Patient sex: F
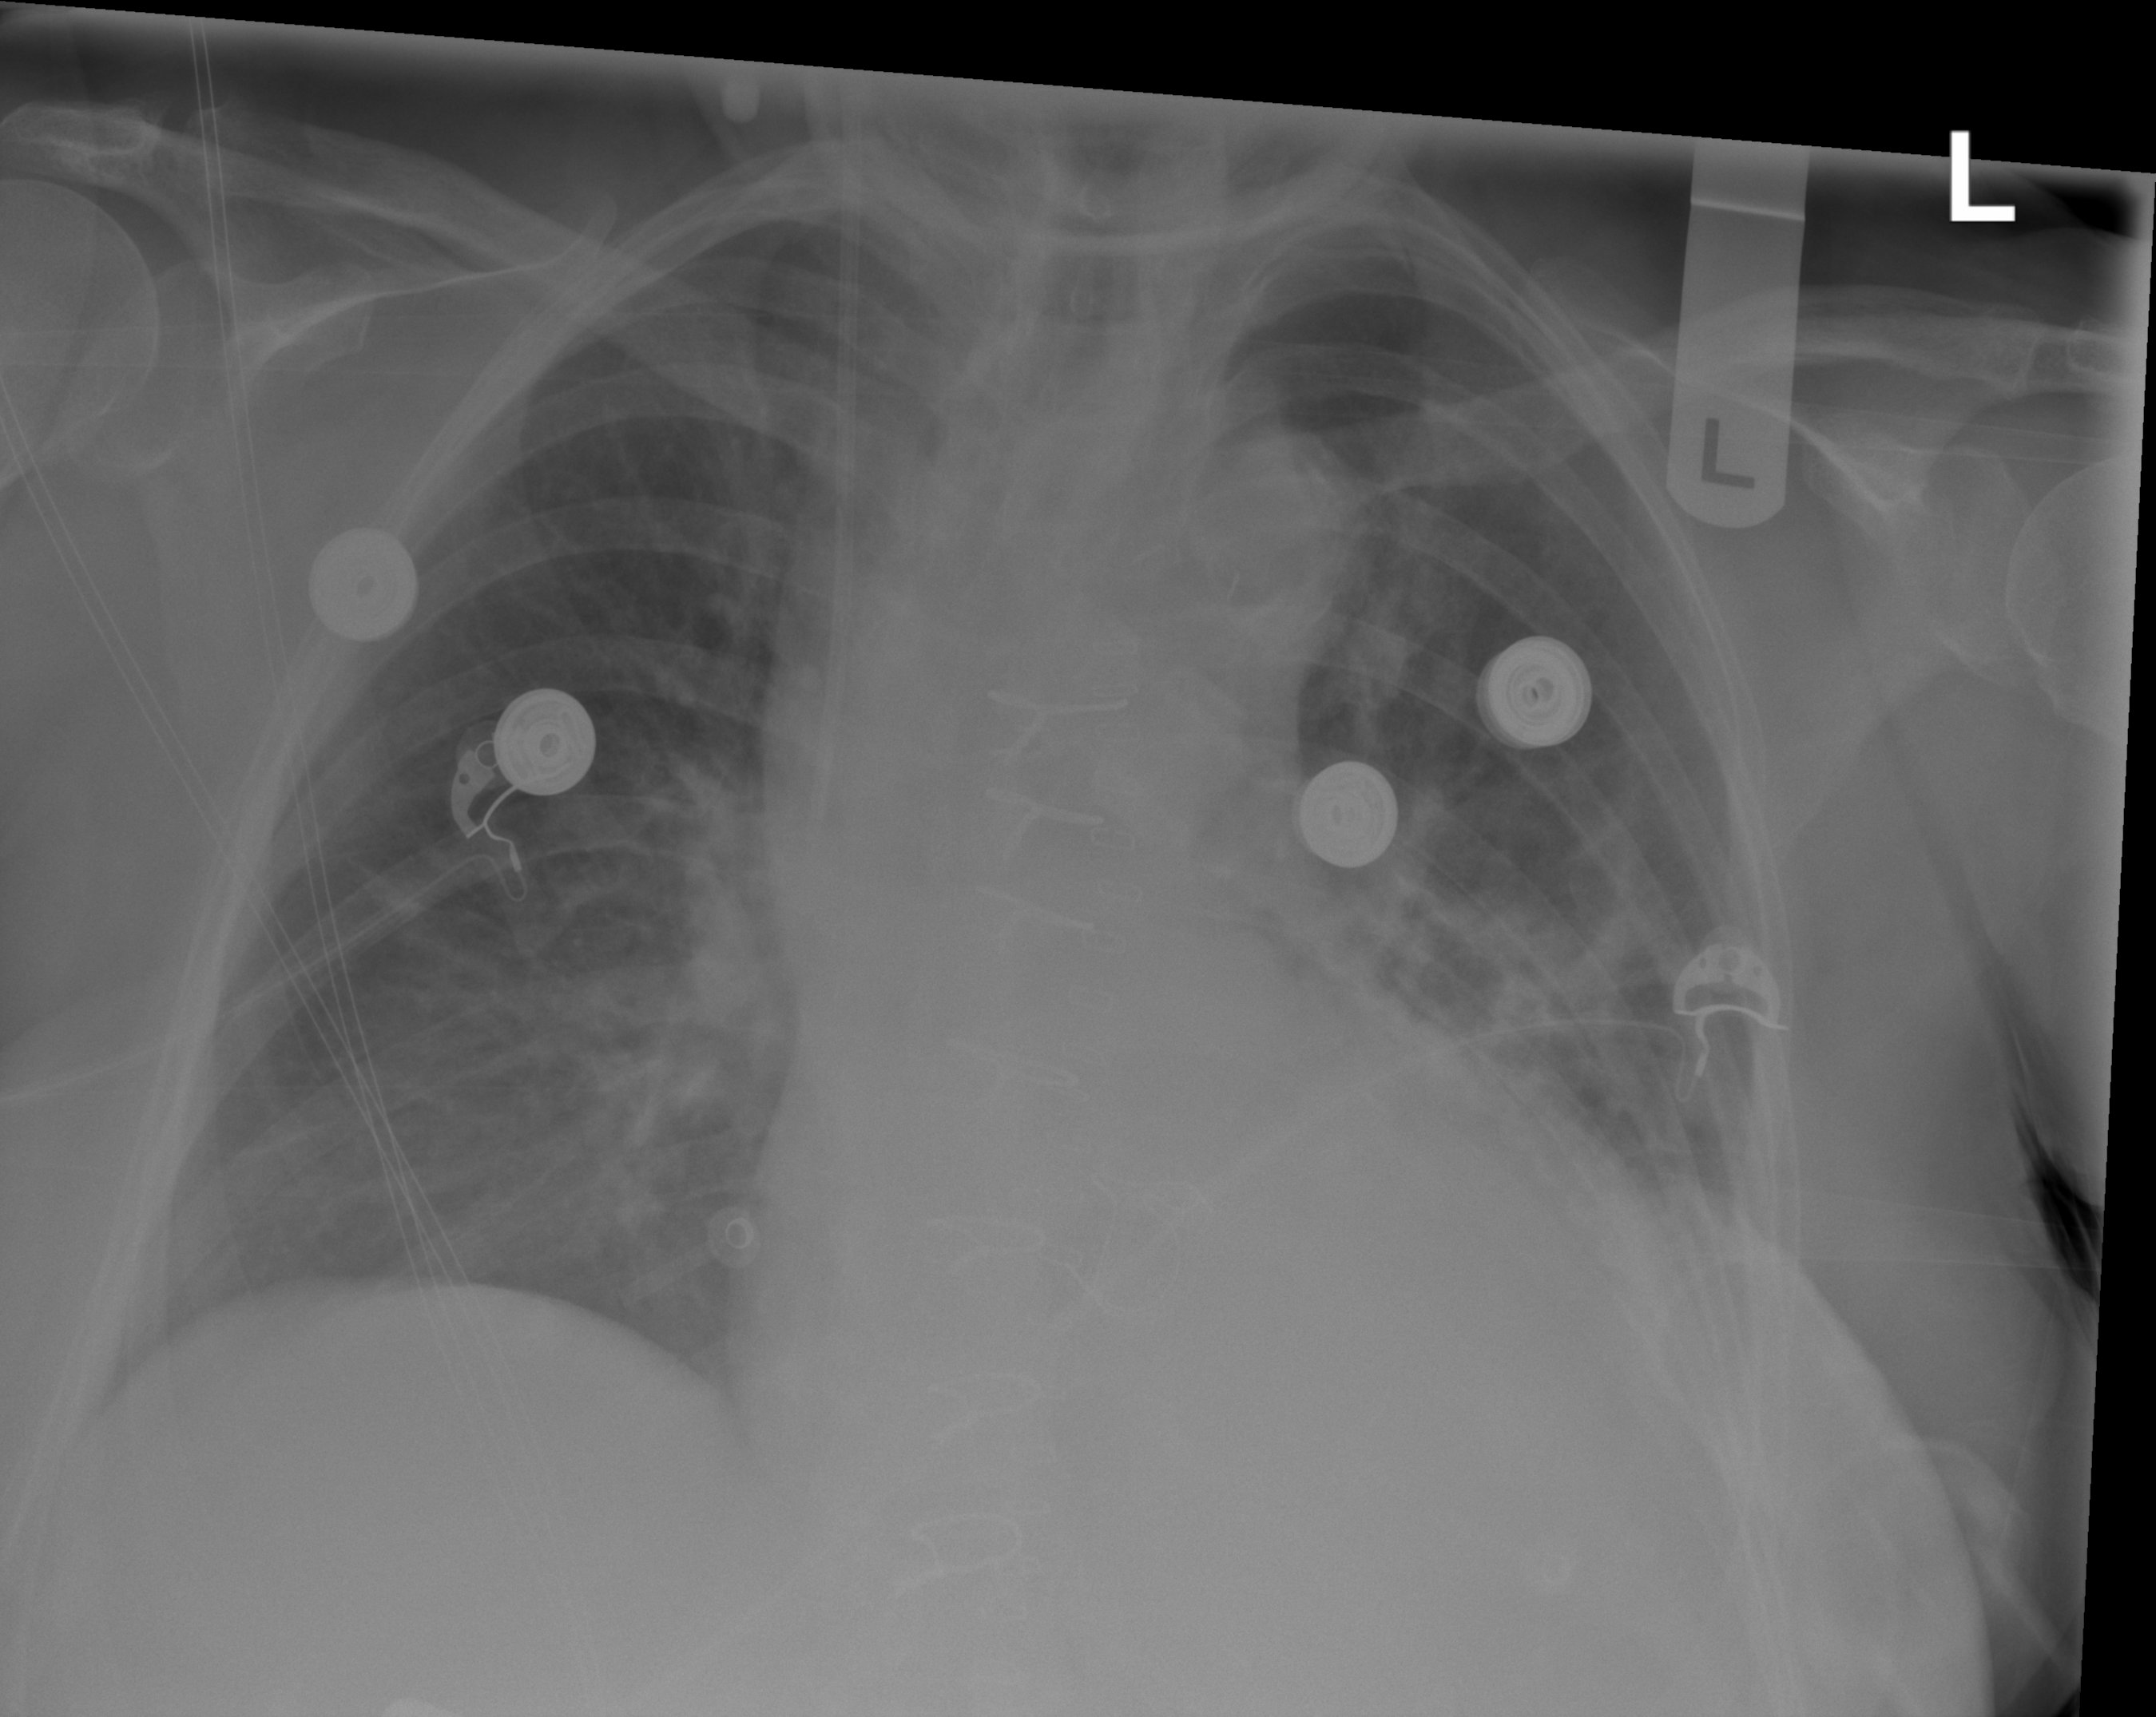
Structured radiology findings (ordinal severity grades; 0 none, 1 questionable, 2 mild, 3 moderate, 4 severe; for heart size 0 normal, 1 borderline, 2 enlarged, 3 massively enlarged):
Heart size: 1
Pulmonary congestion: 0
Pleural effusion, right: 0
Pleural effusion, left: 2
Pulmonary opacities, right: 2
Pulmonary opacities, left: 2
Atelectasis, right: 2
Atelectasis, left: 2